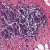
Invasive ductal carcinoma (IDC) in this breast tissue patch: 0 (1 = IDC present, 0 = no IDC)